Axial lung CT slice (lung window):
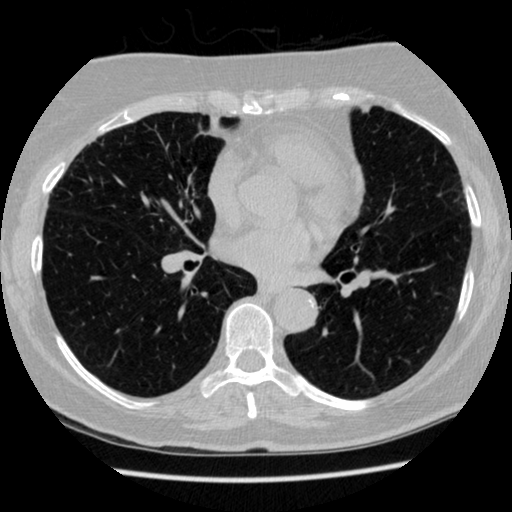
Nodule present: no